Breast ultrasound image
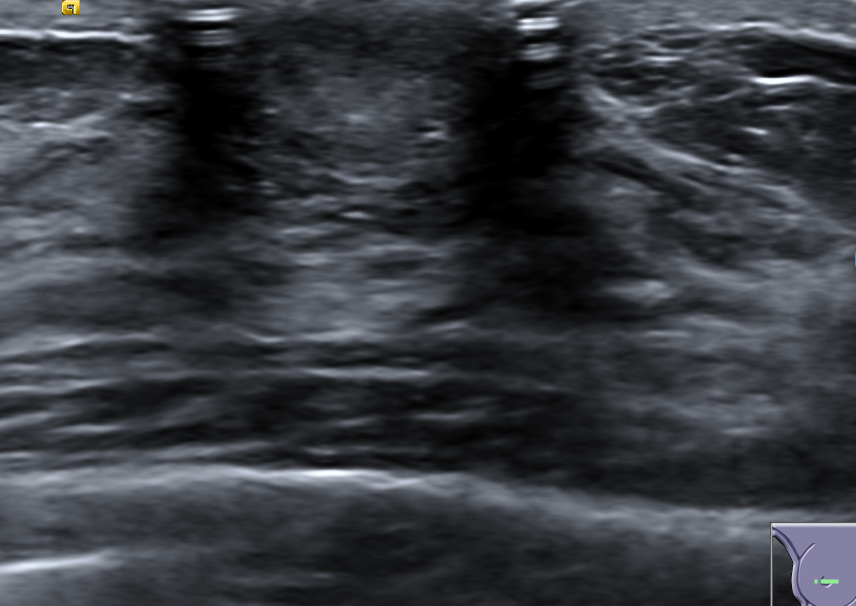
Diagnosis: normal